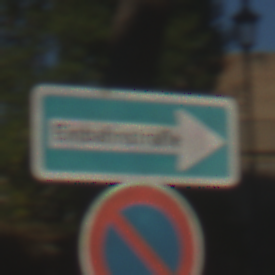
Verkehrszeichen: EinbahnstrasseRechtsweisend
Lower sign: EingeschraenktesHalteverbot
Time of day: MorningAfternoon
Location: Outdoor (Suburban)
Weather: Clear
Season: NotSpecified
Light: Natural